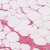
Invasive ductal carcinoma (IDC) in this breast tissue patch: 0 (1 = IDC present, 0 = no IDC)